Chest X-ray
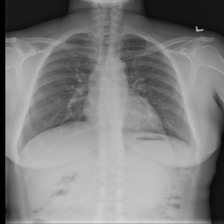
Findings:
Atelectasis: negative
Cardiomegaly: negative
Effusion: negative
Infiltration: negative
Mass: negative
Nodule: negative
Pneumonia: negative
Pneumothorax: negative
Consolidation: negative
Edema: negative
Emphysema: negative
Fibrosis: negative
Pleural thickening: positive
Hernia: negative